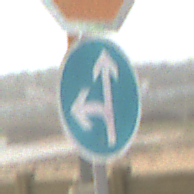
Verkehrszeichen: VorgeschriebeneFahrtrichtungGeradeausOderLinks
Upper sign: Stop
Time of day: MorningAfternoon
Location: Outdoor (Suburban)
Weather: PartlyCloudy
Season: NotSpecified
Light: Natural